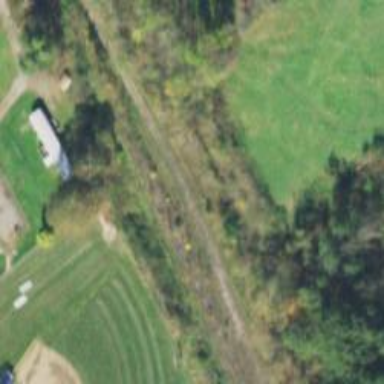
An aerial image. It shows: Railway track.